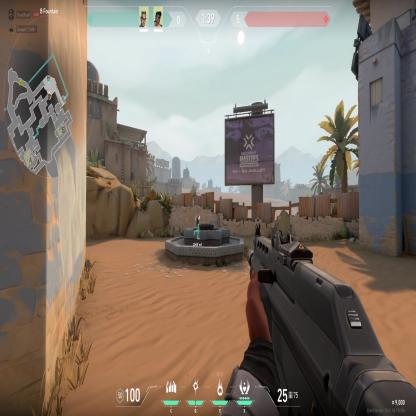
Label: teammate